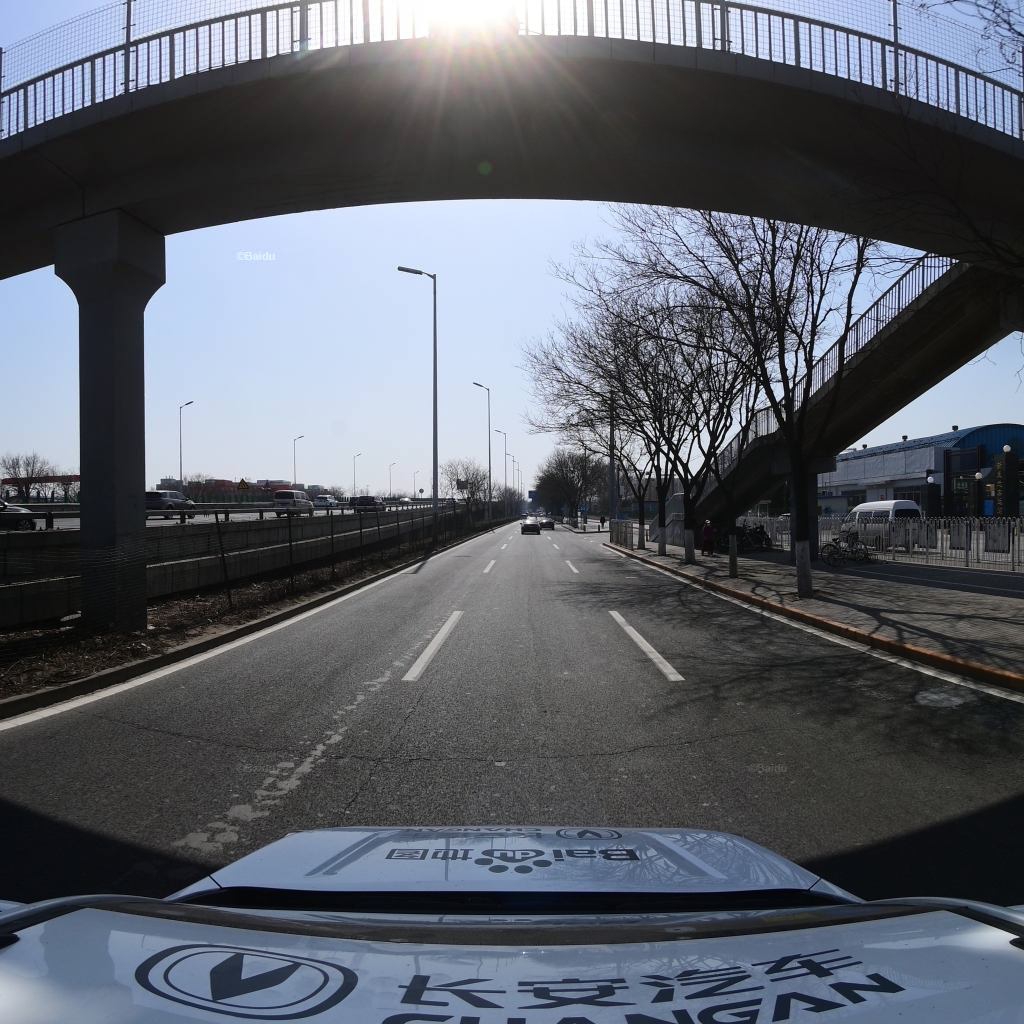
Region: Fengtai
Road damage annotations: longitudinal crack, transverse crack, longitudinal crack